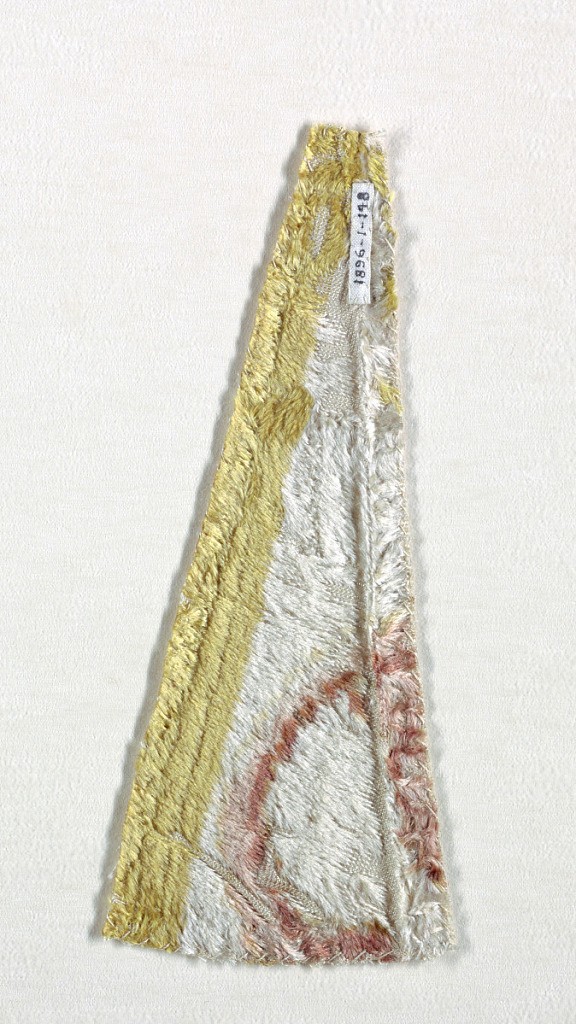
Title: Fragment
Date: possibly 17th century
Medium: silk Technique: dyed and cut supplementary warp pile (velvet) in a twill weave foundation
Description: Incomplete design of foliage and flowers in blue, yellow, green brown and red.